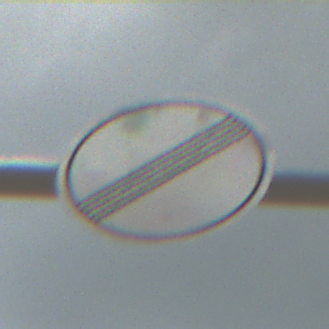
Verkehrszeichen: EndeSaemtlicherBegrenzungen
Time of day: Midday
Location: Outdoor (Suburban)
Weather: PartlyCloudy
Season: Summer
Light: Natural